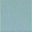
Piece: xx